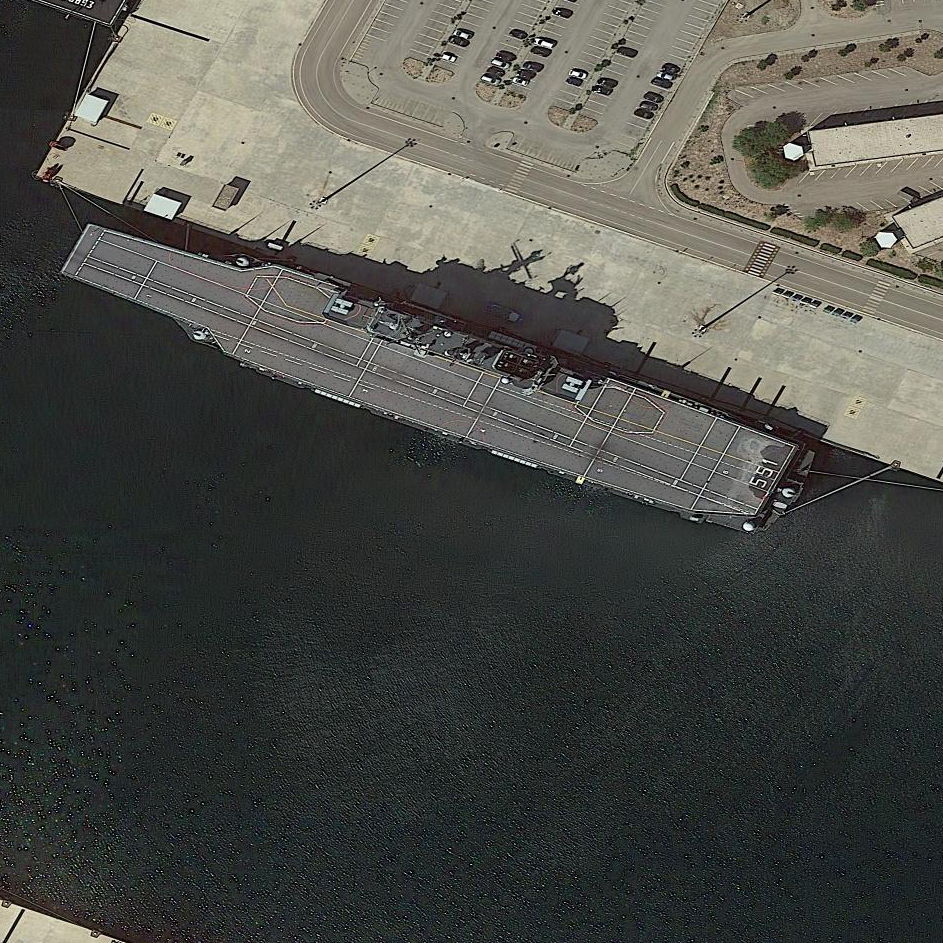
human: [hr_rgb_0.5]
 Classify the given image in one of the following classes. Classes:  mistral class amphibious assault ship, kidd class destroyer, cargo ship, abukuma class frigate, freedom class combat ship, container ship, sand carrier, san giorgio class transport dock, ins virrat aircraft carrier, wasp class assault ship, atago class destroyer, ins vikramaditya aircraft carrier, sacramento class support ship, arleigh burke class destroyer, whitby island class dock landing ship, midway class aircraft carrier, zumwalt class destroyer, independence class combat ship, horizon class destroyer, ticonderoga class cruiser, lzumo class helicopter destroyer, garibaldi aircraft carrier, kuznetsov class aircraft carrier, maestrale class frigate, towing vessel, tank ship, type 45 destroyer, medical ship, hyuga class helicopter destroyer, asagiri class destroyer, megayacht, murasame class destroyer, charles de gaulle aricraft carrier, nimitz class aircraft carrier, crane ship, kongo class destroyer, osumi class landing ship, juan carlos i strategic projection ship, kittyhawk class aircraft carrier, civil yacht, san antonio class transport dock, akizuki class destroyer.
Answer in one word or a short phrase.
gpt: Garibaldi aircraft carrier